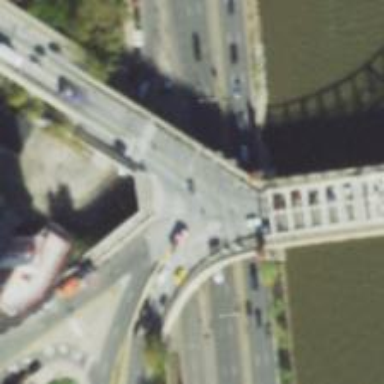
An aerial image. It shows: Primary link highway crossing bridge.